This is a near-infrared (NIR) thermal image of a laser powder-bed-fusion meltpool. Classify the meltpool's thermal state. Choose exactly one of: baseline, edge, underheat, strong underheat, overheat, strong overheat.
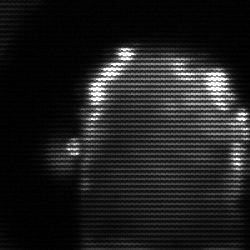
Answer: baseline